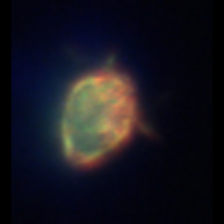
Taxon: Ciliates
Group: Other